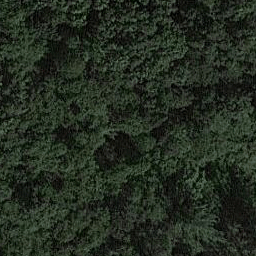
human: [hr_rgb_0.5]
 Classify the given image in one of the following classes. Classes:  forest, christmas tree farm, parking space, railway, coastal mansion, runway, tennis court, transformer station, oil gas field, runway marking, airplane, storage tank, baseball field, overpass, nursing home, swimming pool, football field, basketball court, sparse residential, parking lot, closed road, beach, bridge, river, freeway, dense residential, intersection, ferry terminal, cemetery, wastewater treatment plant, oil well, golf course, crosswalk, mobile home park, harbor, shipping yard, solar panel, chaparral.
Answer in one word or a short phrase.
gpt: forest